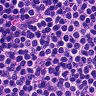
Metastatic tissue present: no